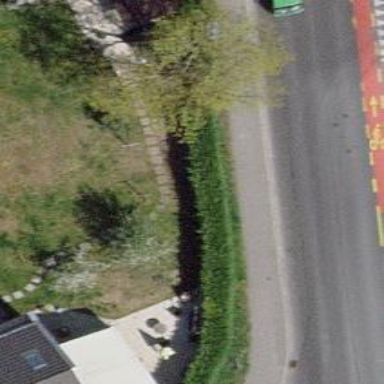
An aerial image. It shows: Hedge barrier.